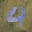
Label: 4